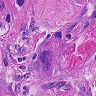
Metastatic tissue present: yes